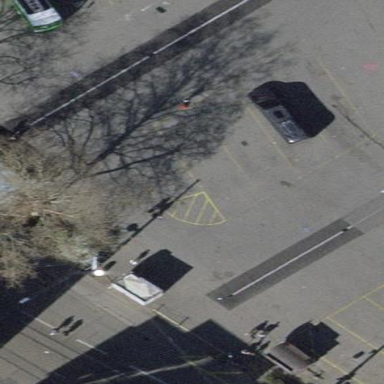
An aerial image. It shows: Parking space designated for buses.